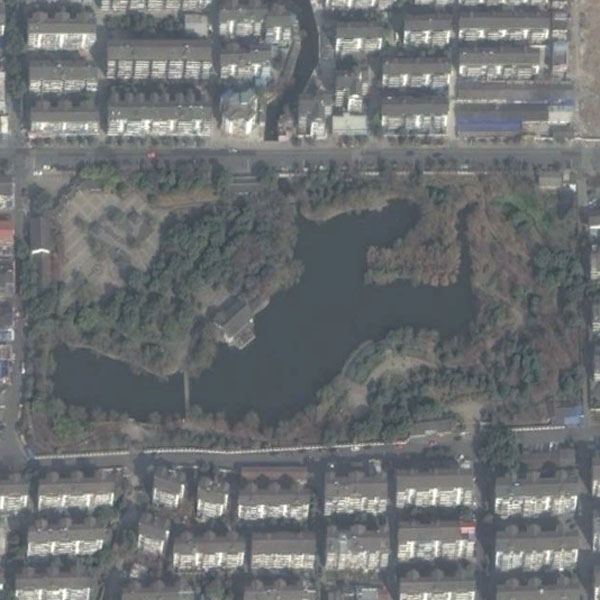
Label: Park